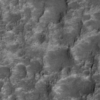
Label: not_dusty